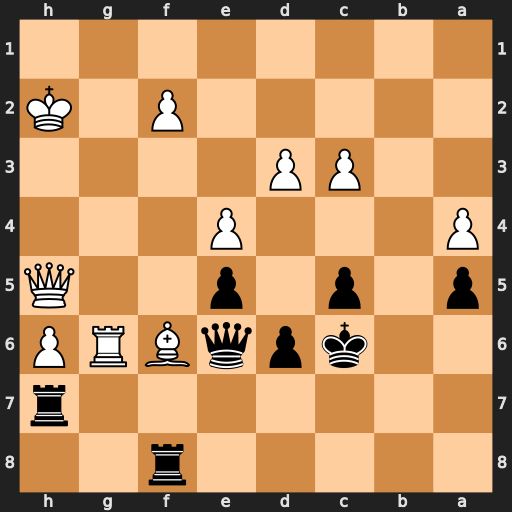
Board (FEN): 5r2/7r/2kpqBRP/p1p1p2Q/P3P3/2PP4/5P1K/8
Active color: b
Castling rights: -
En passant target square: -
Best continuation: Rxf6 Rxf6 Qxf6